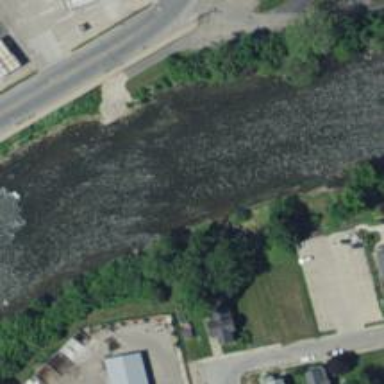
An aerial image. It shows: Portage area along waterway.